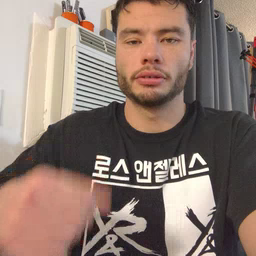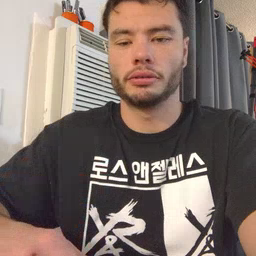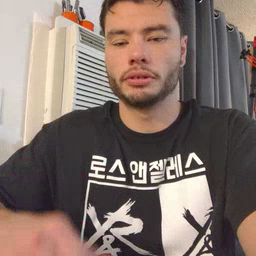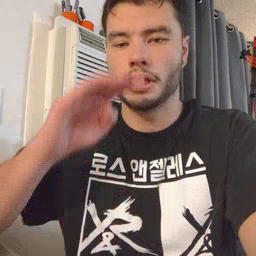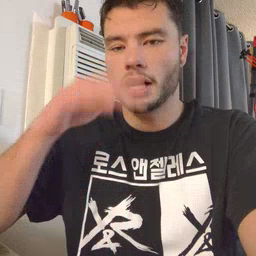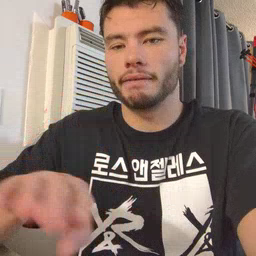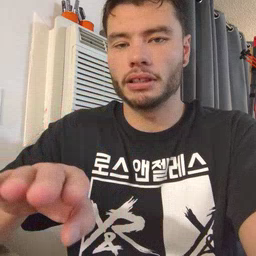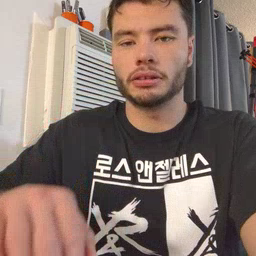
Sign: elephant